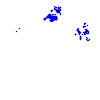
Particle: electron